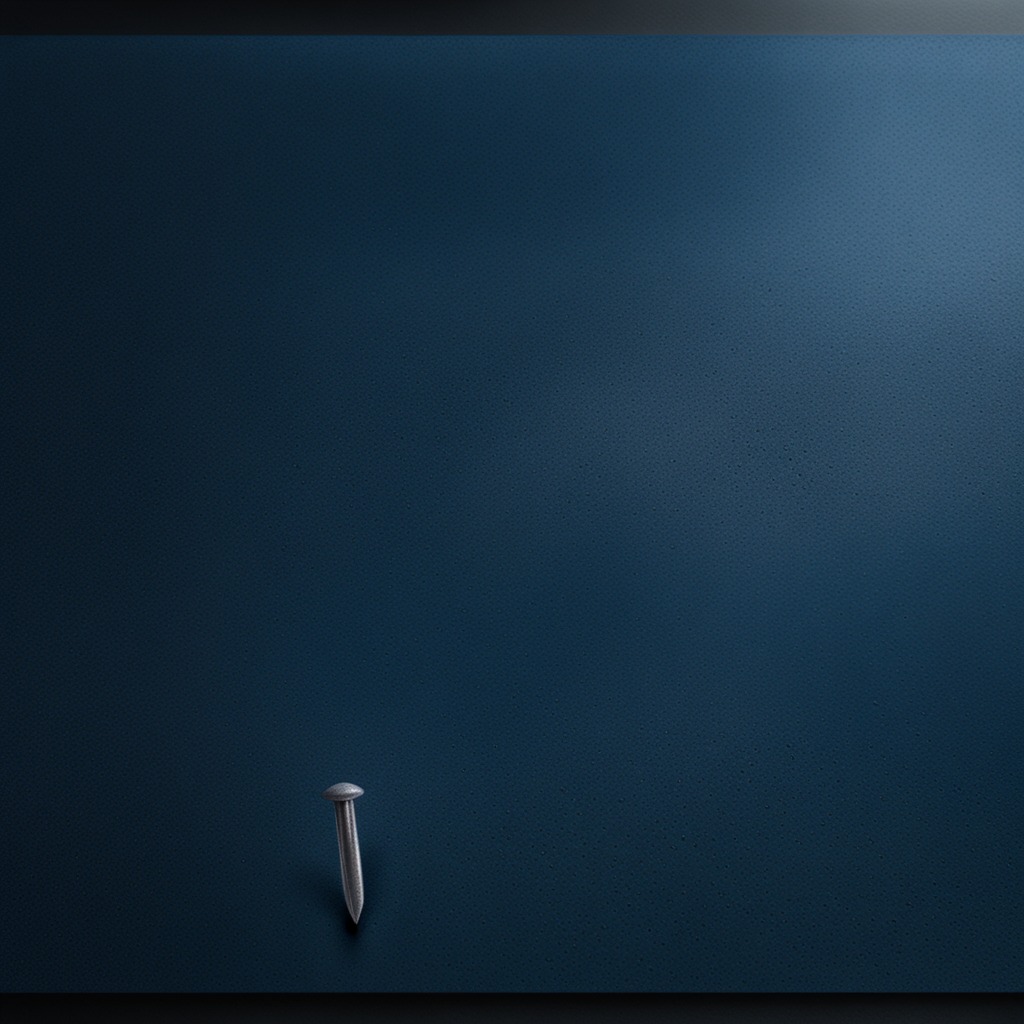
An iron nail is lying on the granite tabletop.